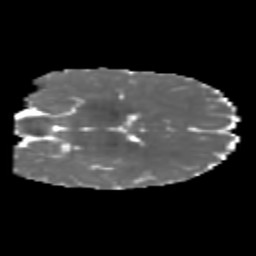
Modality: MD
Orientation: coronal
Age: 6
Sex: male
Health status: healthy